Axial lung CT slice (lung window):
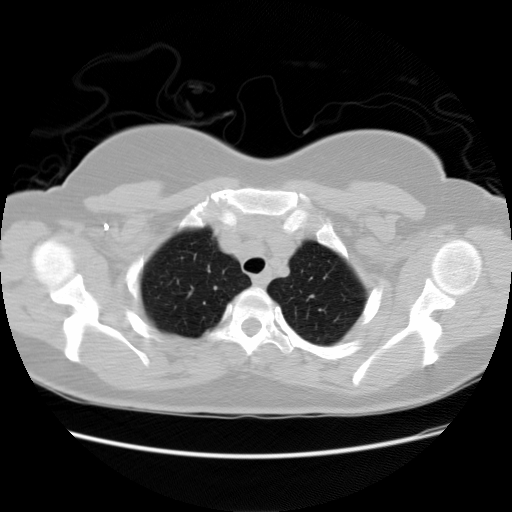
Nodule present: no